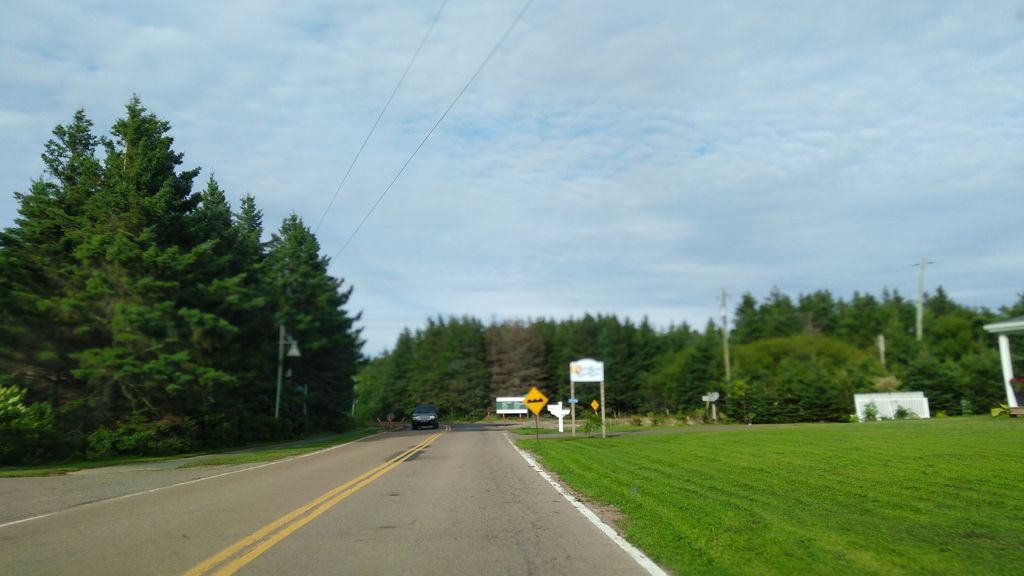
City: charlottetown